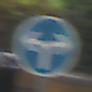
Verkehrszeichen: VorgeschriebeneFahrtrichtungRechtsOderLinks
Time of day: MorningAfternoon
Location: Outdoor (Urban)
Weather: Overcast
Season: NotSpecified
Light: Natural